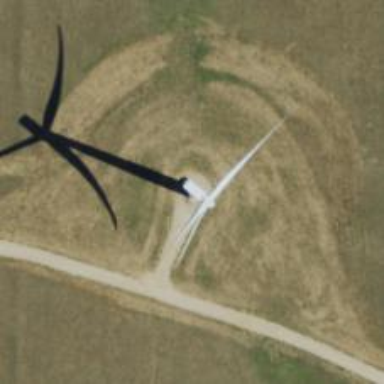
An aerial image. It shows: Wind generator in the form of horizontal axis wind turbine.